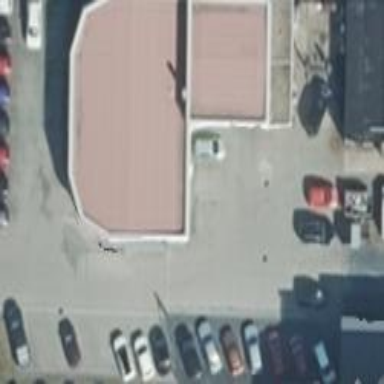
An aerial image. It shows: Car shop building.